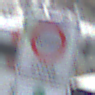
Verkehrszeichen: BeginnUmweltzone
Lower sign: FreistellungVomVerkehrsverbot3
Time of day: MorningAfternoon
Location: Outdoor (Urban)
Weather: Overcast
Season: NotSpecified
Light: Natural